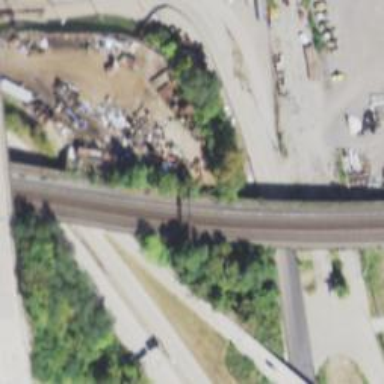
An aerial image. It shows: Railway bridge over siding rail service.